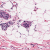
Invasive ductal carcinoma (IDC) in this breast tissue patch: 0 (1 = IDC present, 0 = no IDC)